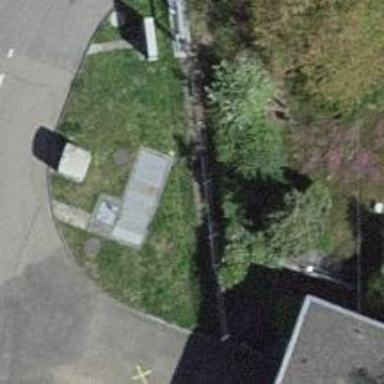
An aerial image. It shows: Fence.